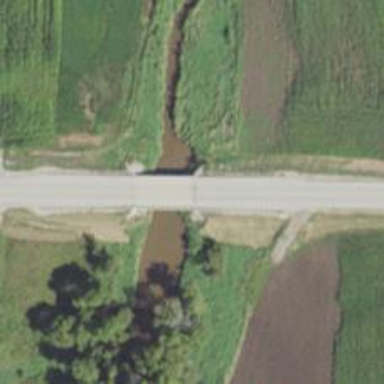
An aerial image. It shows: Tertiary road with bridge.